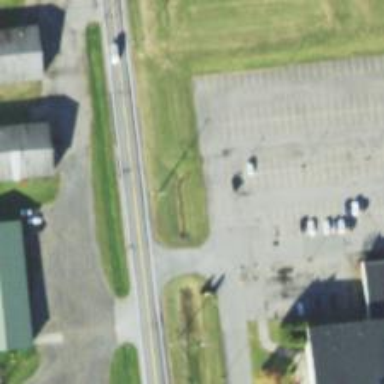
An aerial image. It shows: Stop road.